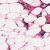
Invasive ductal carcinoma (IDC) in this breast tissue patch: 1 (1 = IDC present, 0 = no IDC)